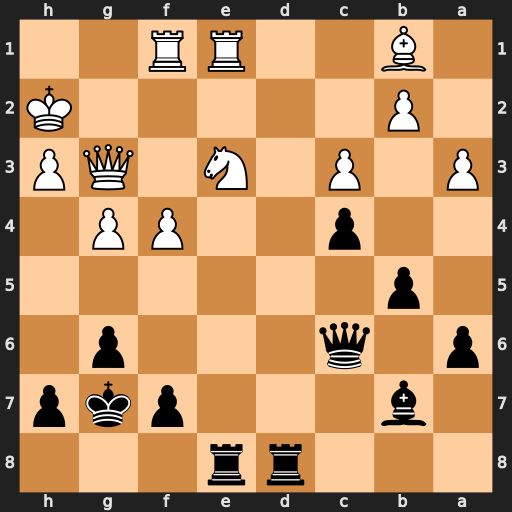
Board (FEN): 3rr3/1b3pkp/p1q3p1/1p6/2p2PP1/P1P1N1QP/1P5K/1B2RR2
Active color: b
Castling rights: -
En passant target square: -
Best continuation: Rxe3 Qf2 Rde8 Rxe3 Rxe3